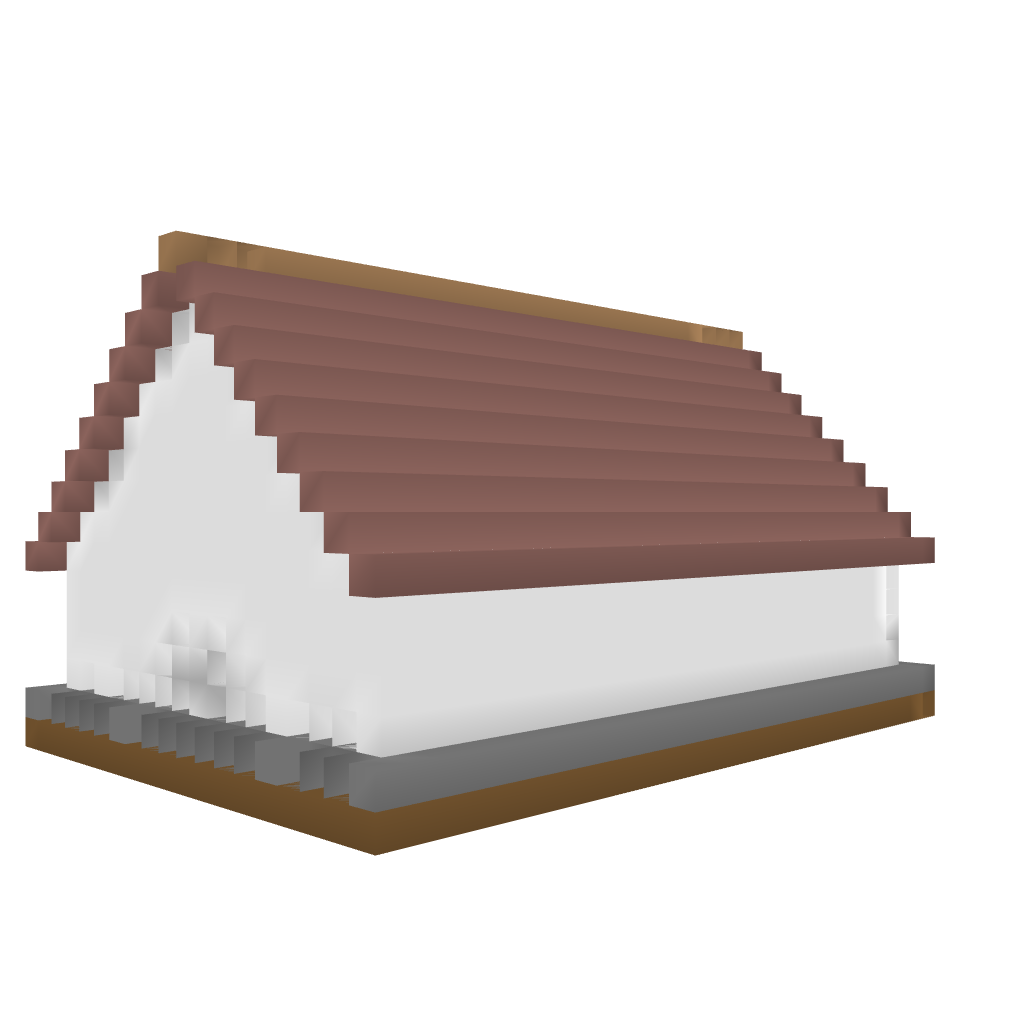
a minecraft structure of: Greenhouse good quality